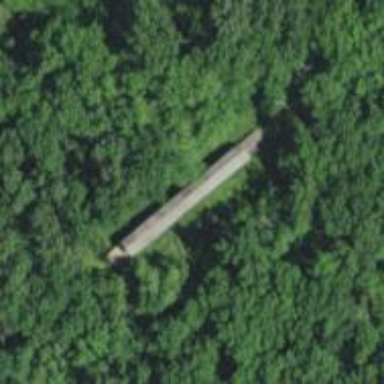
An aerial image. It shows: Covered bridge on path.